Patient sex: M
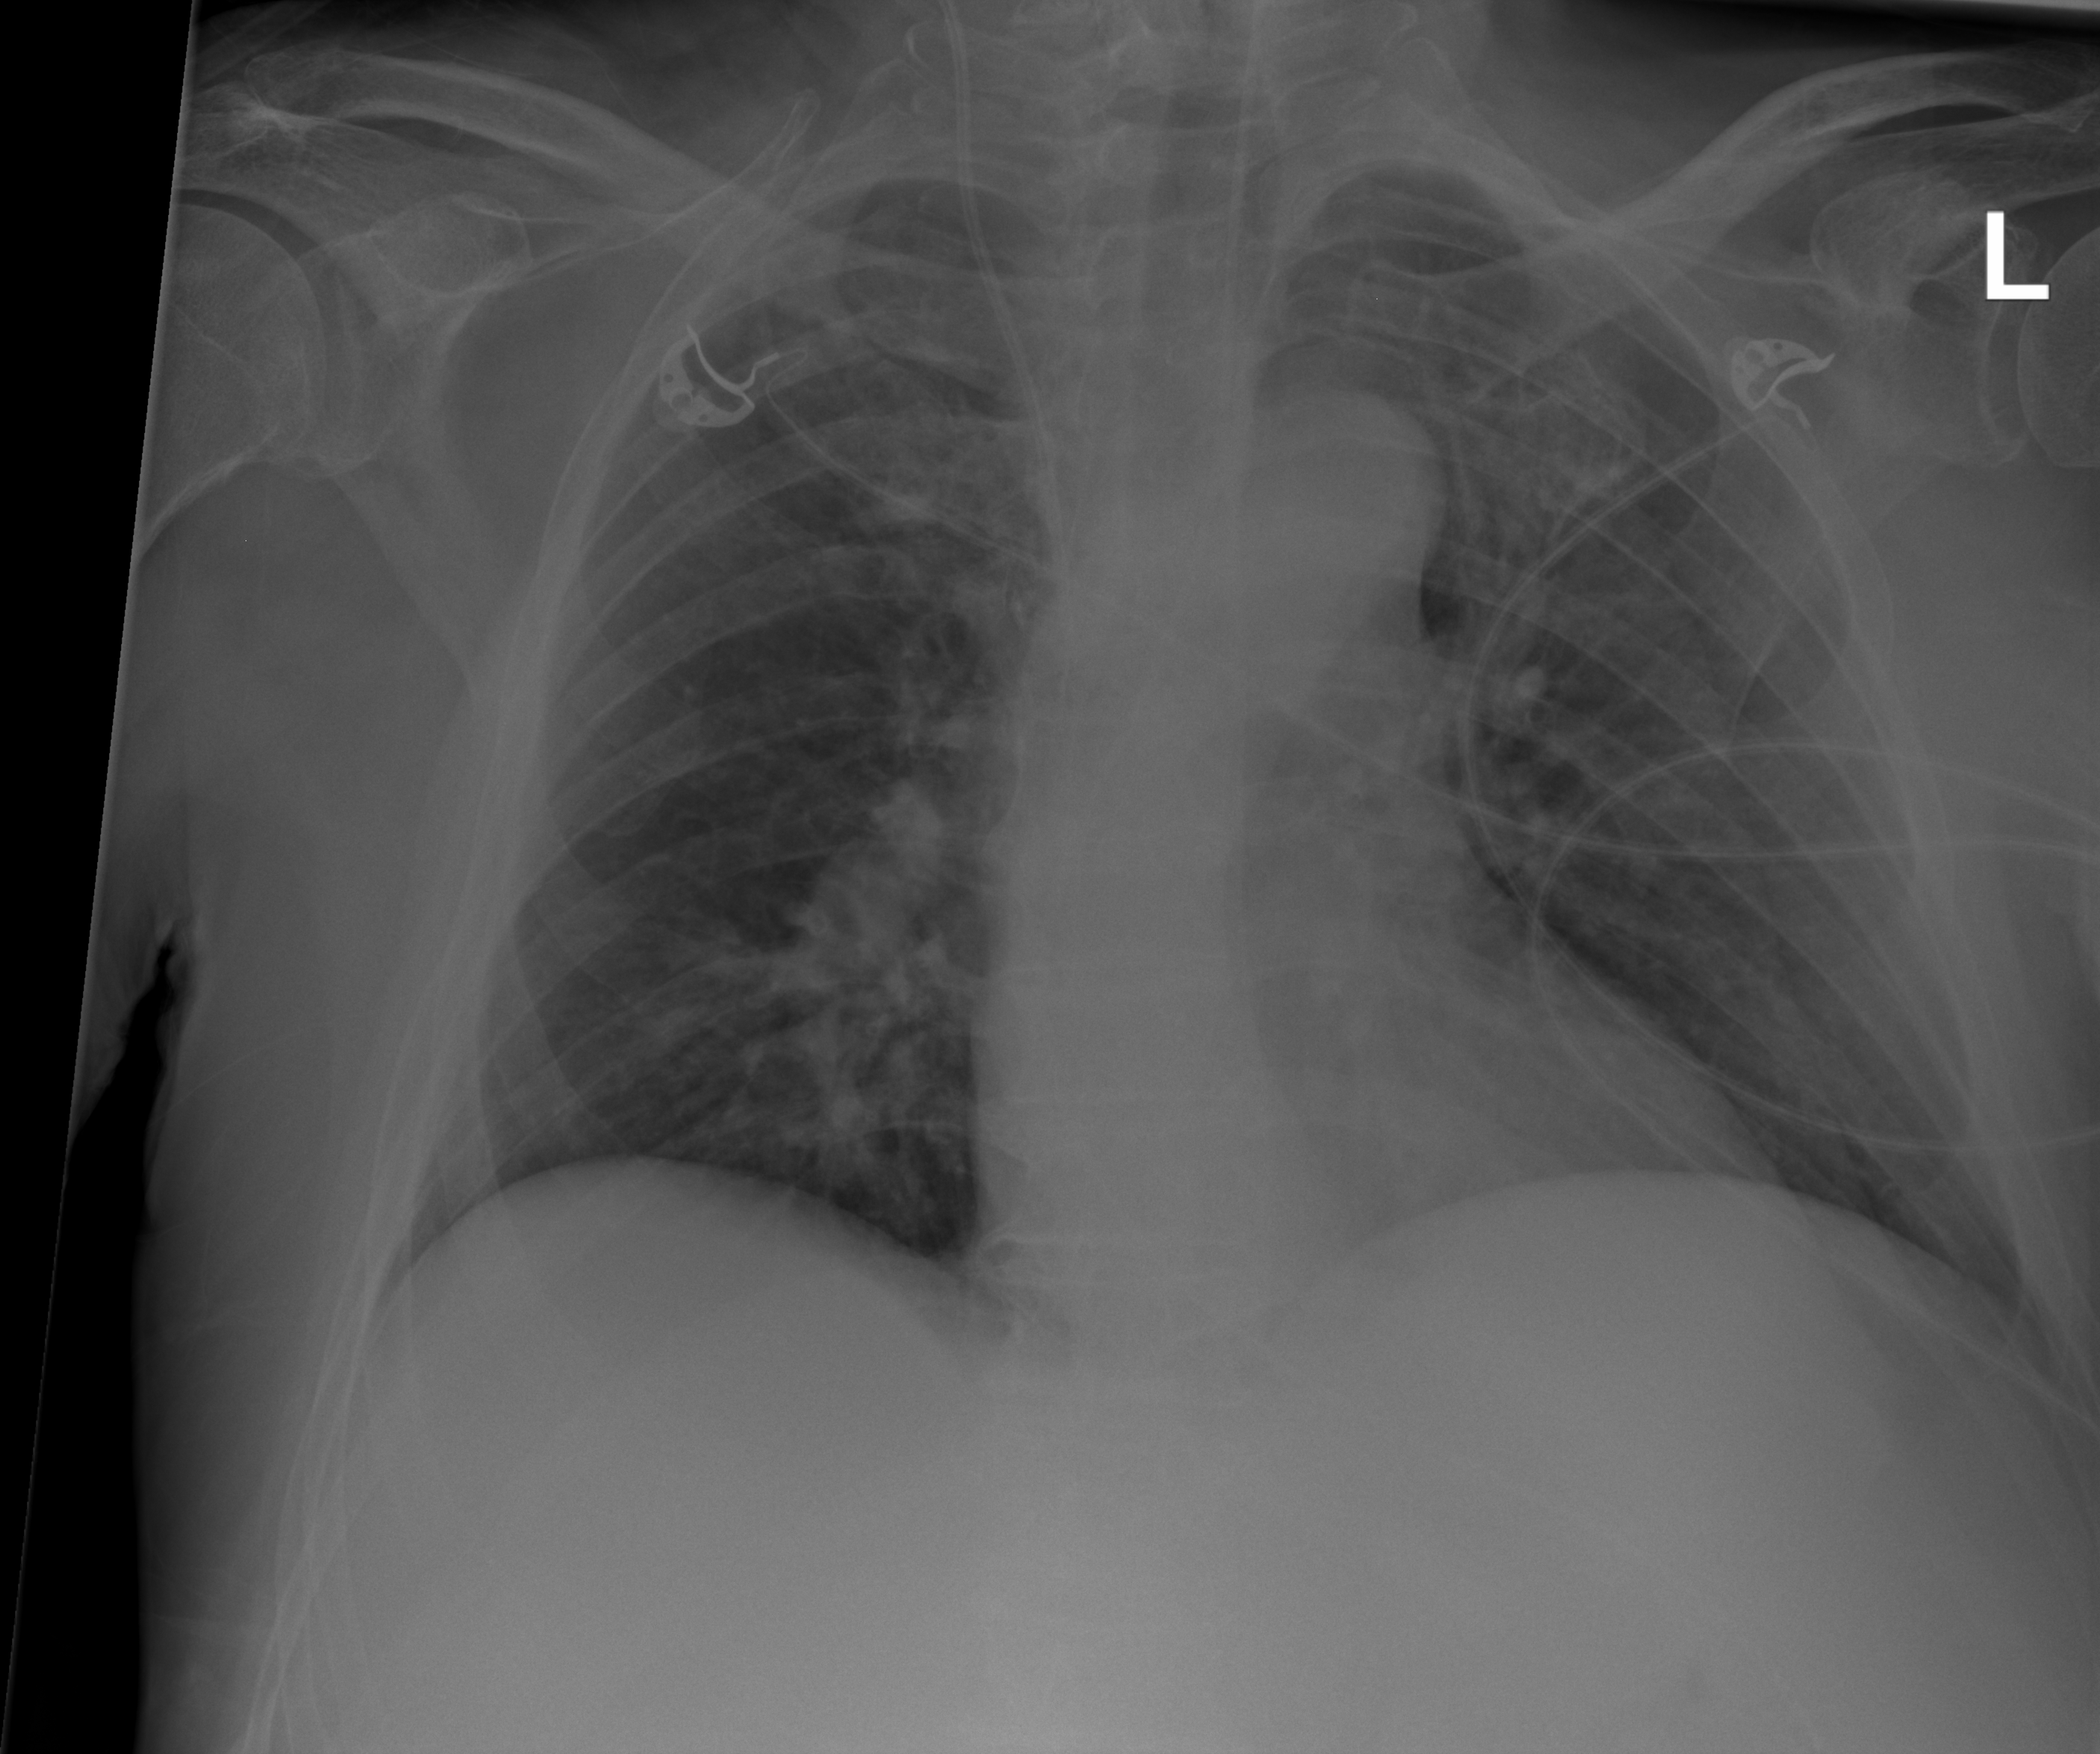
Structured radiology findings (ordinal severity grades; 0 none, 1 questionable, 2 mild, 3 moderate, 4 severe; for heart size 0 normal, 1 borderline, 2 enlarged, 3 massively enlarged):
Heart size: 1
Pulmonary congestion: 0
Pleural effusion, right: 0
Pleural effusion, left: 0
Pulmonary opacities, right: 0
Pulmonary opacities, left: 0
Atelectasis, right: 2
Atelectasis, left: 0